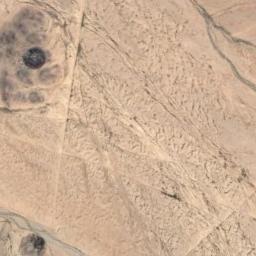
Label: desert